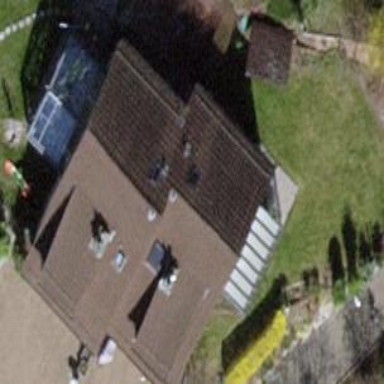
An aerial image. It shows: Semi-detached house.